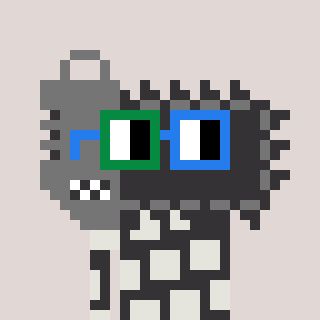
a pixel art character with square green and blue glasses, a chainsaw-shaped head and a grayscale-colored body on a warm background